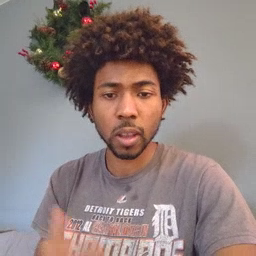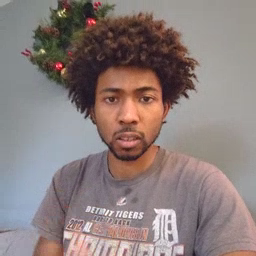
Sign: have